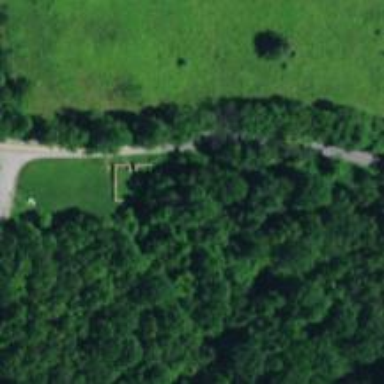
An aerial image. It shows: Memorial site with historic significance.